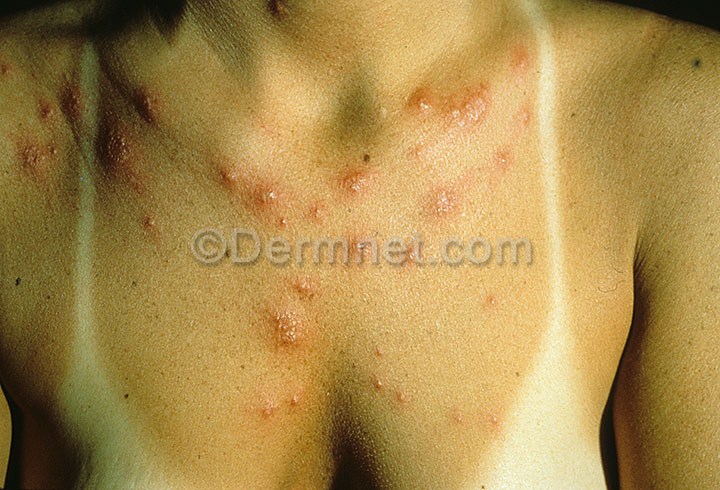
Disease: Light Diseases and Disorders of Pigmentation